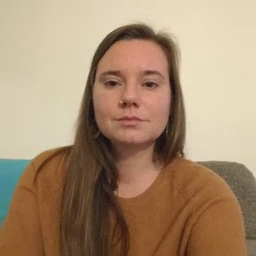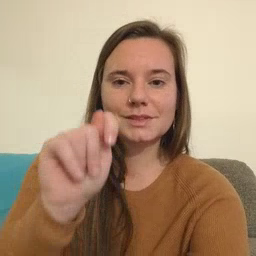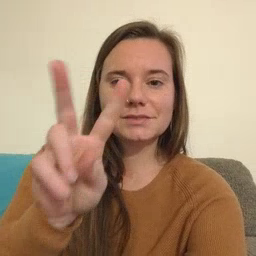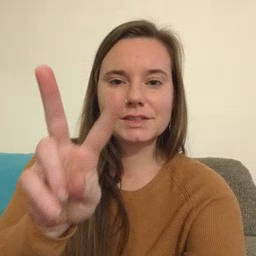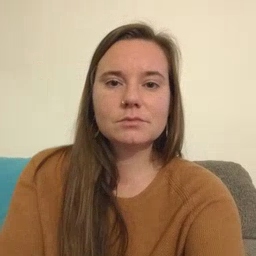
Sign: TV